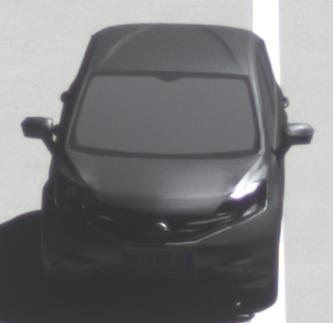
Make: Nissan
Model: Note 1.2
Detailed model: Note (E12) (10/13 - 12/16)
Model produced from: 2013/10
Model produced until: 2015/09
Doors: 5
Color: gray
Road condition: dry road
Daytime: midday
Contrast: high contrast